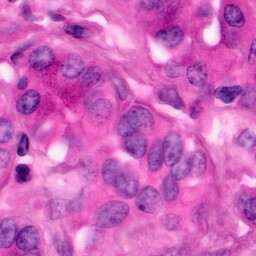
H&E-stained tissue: Pancreatic